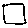
Label: square